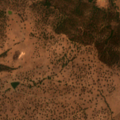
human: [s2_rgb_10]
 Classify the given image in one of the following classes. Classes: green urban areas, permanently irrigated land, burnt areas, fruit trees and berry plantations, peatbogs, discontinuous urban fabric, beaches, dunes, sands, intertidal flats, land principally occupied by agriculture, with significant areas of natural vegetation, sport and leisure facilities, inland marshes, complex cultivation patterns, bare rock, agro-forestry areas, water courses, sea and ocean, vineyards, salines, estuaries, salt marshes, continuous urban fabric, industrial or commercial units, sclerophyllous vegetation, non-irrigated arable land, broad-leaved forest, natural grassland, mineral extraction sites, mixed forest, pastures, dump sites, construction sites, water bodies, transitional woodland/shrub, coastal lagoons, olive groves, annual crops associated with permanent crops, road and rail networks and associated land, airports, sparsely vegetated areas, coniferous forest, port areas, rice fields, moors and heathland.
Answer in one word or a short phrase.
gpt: olive groves, pastures, complex cultivation patterns, agro-forestry areas, broad-leaved forest